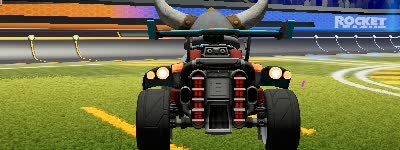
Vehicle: octane